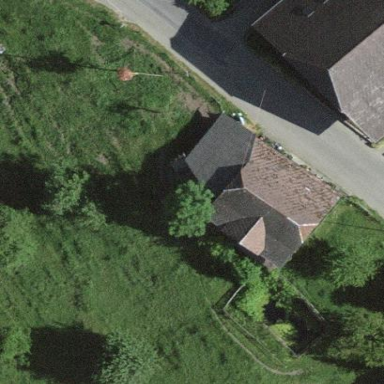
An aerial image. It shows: Barn.